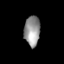
Tissue: lung
Cell type: Epithelial cells
Senescence score: 0.09137
Nuclear area (px): 466
Mean DAPI intensity: 148.341